Question: I want to implement button that after 'Mouse Enter' 2 new 'Buttons' appear, i can do that with only change the 'Visibility' property but i want to 2 new 'Button' will appears with diagonal 'Lines':

Any suggestions how to achieve that ?
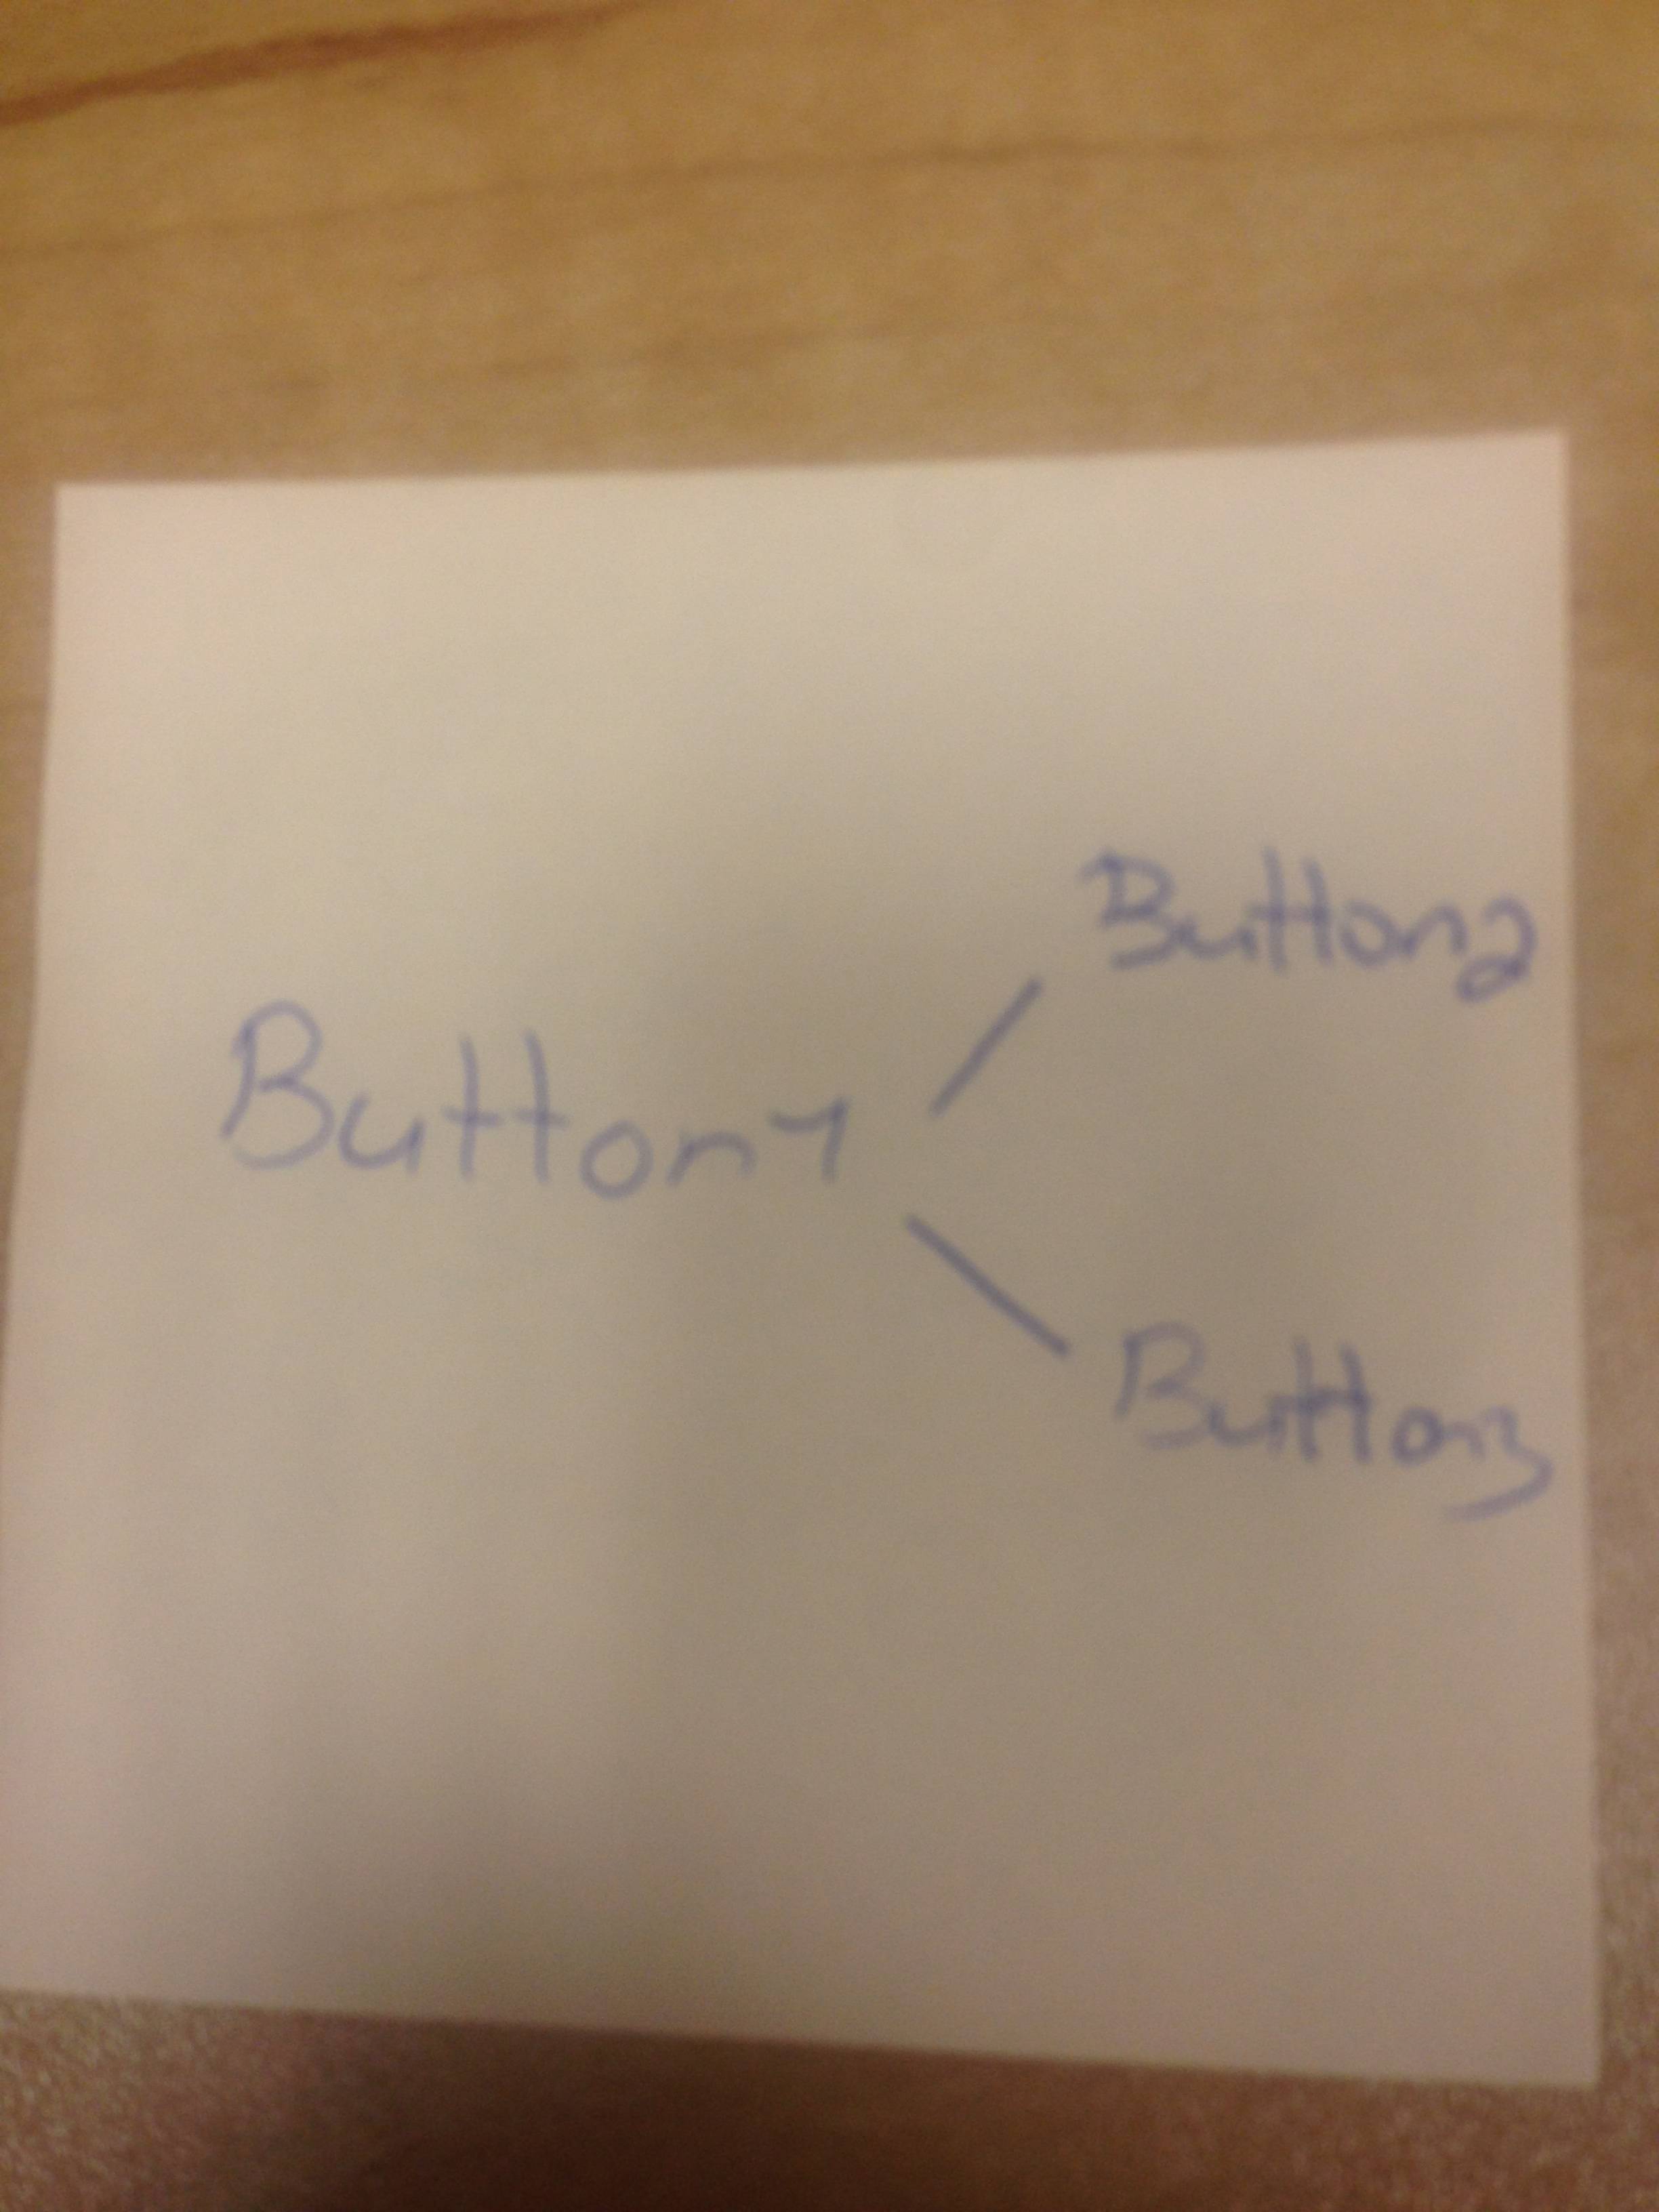
Answer: There are multiple possible ways of achieving this:
<URL>
<URL>
<URL>